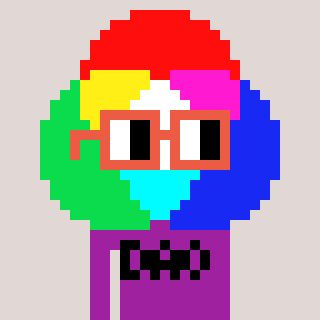
a pixel art character with square orange glasses, a color circle-shaped head and a magenta-colored body on a warm background